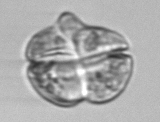
Label: Karenia